【题型】解答题　【知识点】立体几何　【难度】easy
如图, 在四棱锥 $P-ABCD$ 中, 底面 $ABCD$ 是平行四边形, $E, F$ 分别为 $PC, BD$ 的中点.

(1) 求证: $EF \parallel$ 平面 $PAD$;

(2) 若 $PA \perp AD, \quad AB \perp$ 平面 $PAD$, 求证: $EF \perp$ 平面 $ABCD$.
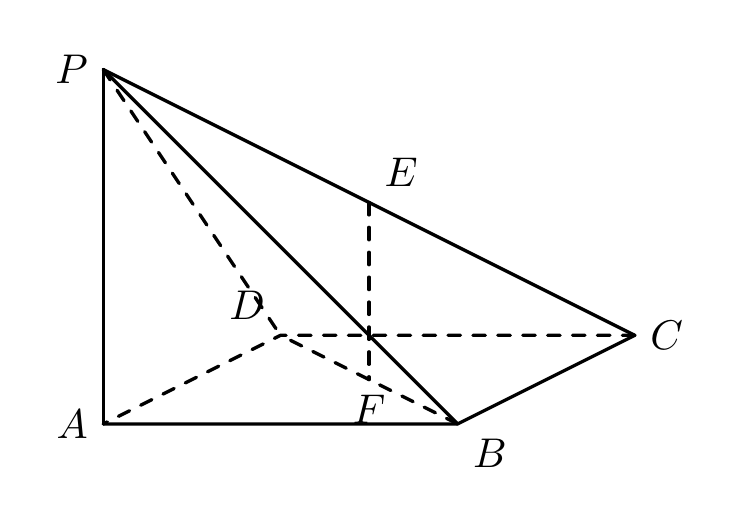
【解答】
【详解】(1) 证明: 连接 $AC$,

$\because$ 四边形 $ABCD$ 是平行四边形, 且 $F$ 是 $BD$ 的中点,

$\therefore F$ 是 $AC$ 的中点,

$\because E$ 为 $PC$ 的中点,

$\therefore EF \parallel PA$,

$\because PA \subset$ 平面 $PAD, \quad EF \not\subset$ 平面 $PAD$,

$\therefore EF \parallel$ 平面 $PAD$.

(2) 证明: $\because AB \perp$ 平面 $PAD, \quad PA \subset$ 平面 $PAD$,

$\therefore AB \perp PA$,

$\because PA \perp AD, \quad AB \cap AD = A, \quad AB, AD \subset$ 平面 $ABCD$,

$\therefore PA \perp$ 平面 $ABCD$,

$\because EF \parallel PA$,

$\therefore EF \perp$ 平面 $ABCD$.

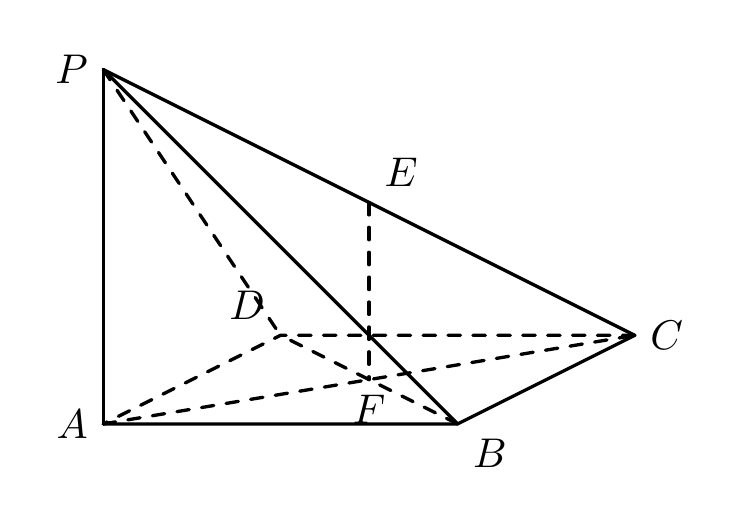